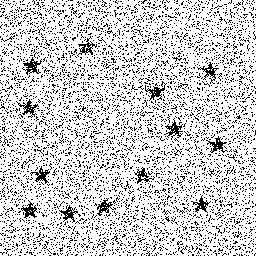
Squares: 0
Triangles: 0
Stars: 13
Total shapes: 13